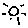
Label: sun